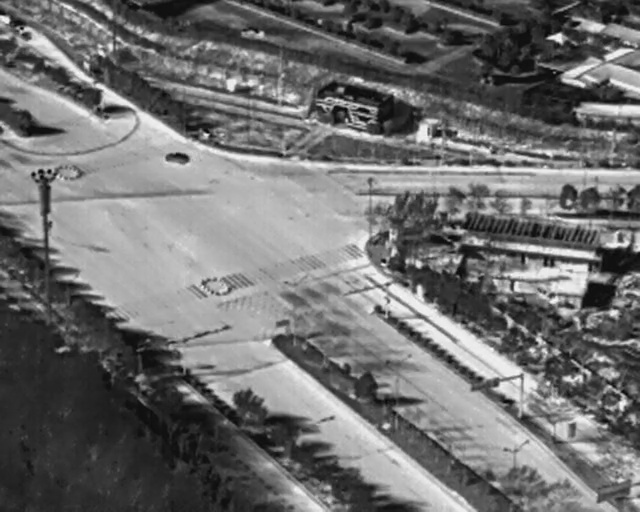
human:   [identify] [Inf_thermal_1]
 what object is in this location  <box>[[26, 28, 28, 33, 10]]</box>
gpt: <ref>1 small car at the left</ref>